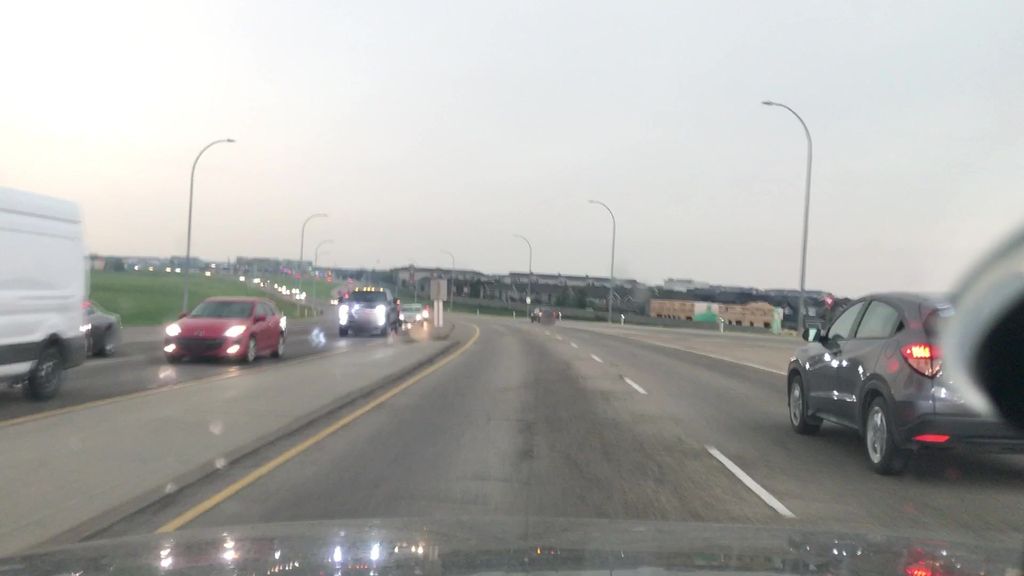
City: edmonton